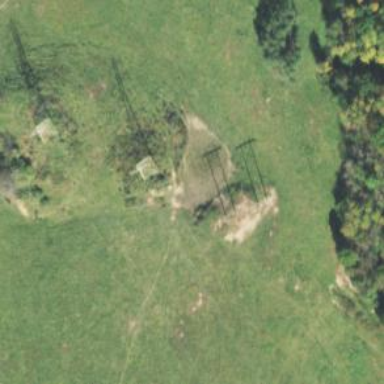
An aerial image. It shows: Lattice structure tower used for power transmission.